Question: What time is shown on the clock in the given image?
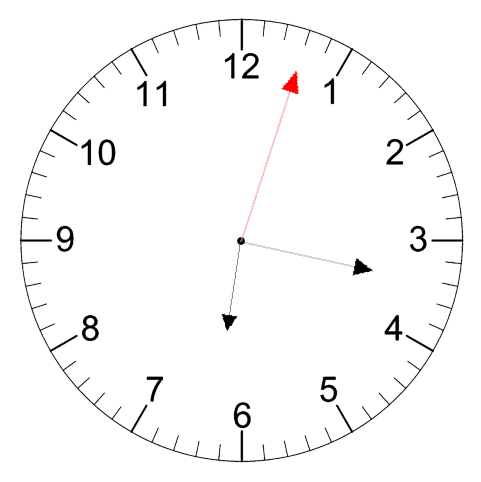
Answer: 06:17:03